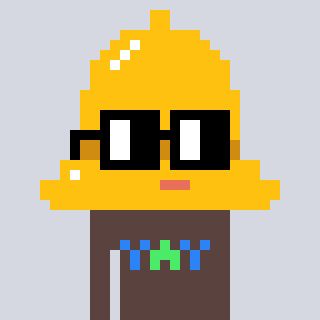
a pixel art character with square black glasses, a bell-shaped head and a darkbrown-colored body on a cool background